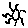
Label: sun